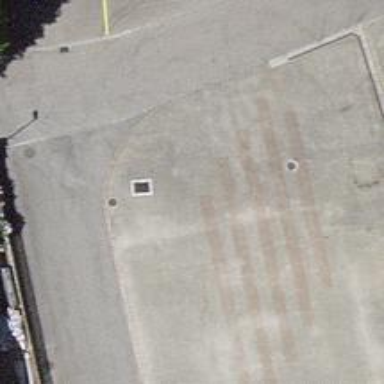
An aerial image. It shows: Parking area.